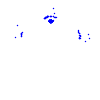
Particle: kaon